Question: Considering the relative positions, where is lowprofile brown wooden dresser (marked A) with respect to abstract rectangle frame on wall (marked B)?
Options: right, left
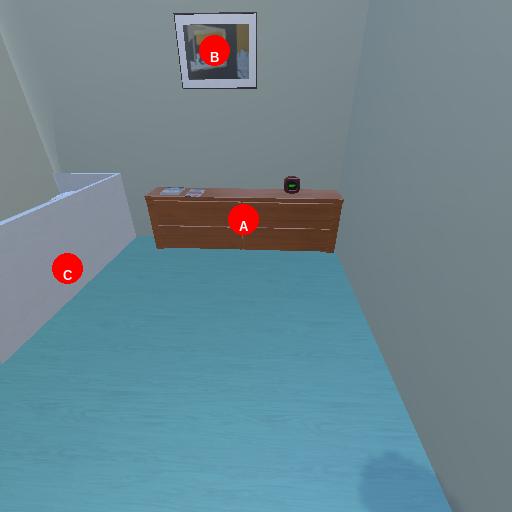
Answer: right